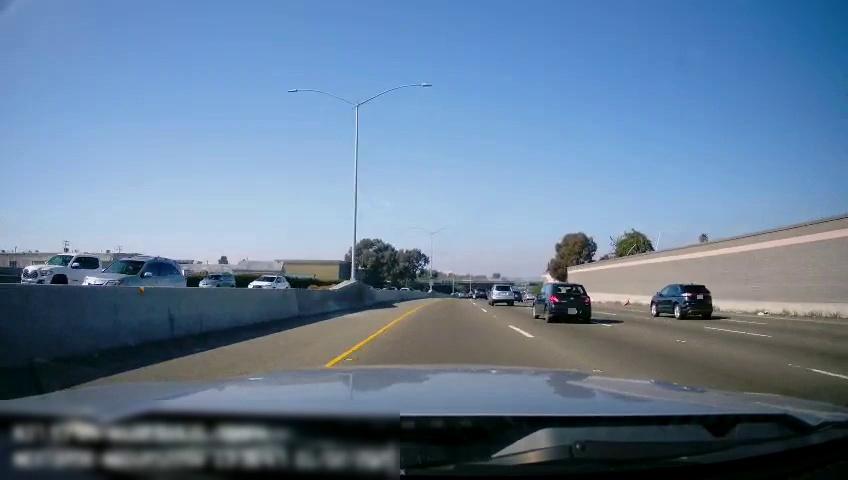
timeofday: Day
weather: Sunny
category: Drivable Space
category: Vehicles | Truck
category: Vehicles | Car
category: Vehicles | SUV
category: Vehicles | Car
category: Vehicles | SUV
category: Vehicles | SUV
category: Vehicles | SUV
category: Vehicles | SUV
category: Vehicles | Car
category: Lanes | Current Lane
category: Lanes | Current Lane
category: Lanes | Alternate Lane
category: Lanes | Alternate Lane
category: Lanes | Alternate Lane
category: Lanes | Alternate Lane